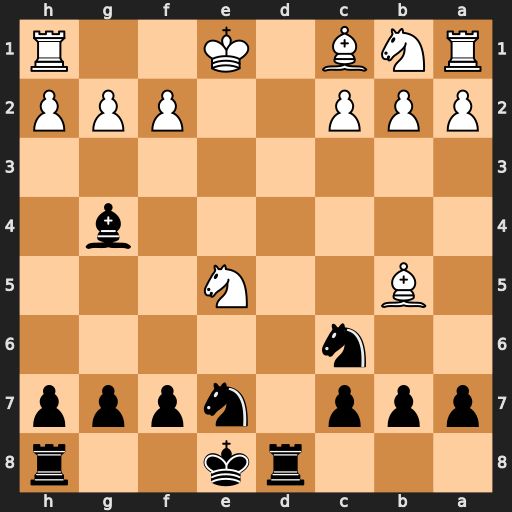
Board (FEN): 3rk2r/ppp1nppp/2n5/1B2N3/6b1/8/PPP2PPP/RNB1K2R
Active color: b
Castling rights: KQk
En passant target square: -
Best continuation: Rd1#